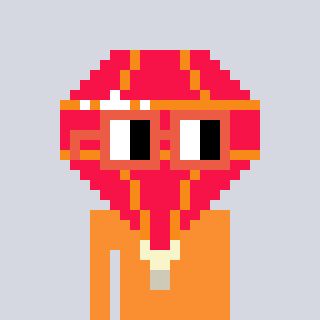
a pixel art character with square orange glasses, a red diamond-shaped head and a orange-colored body on a cool background